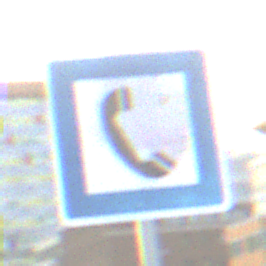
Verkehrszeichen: Fernsprecher
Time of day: SunriseSunset
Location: Outdoor (Urban)
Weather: PartlyCloudy
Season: NotSpecified
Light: Natural